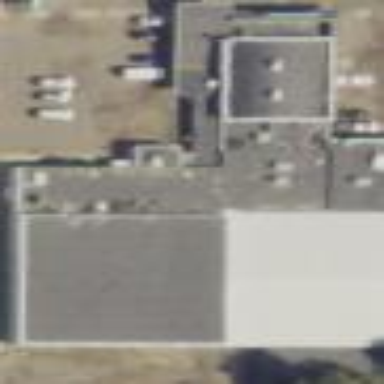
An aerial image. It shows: Commercial building.